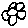
Label: flower